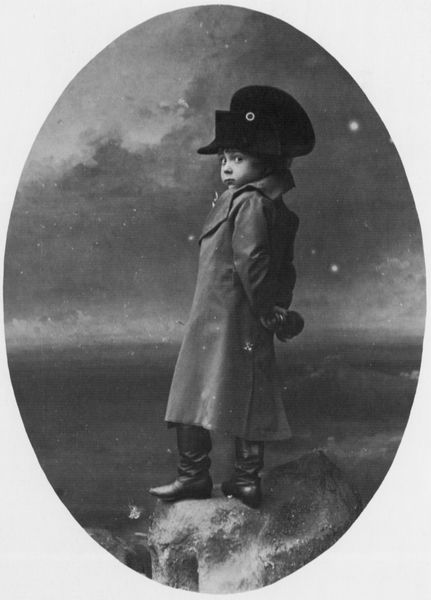
Titel: Die Tochter der Schauspielerin Réjane
Künstler: Atelier Nadar
Institution: unbekannt
Schlagwörter: felsen, himmel, kopf, meer, schatten, wasser, wolken, see, geste, grau, handschuhe, hintergrund, hut, licht, rücken, schwarz, weiss, ausblick, blick, jacke, jung, kappe, mütze, arme, gesicht, kragen, spitze, stehen, stein, hände, portrait, porträt, gewässer, mantel, pose, stehend, kind, england, oval, wangen, backen, fels, klein, vorsprung, dick, falte, ernst, streng, atelier, junge, foto, fotografie, punkte, himmeö, sterne, komik, gross, napoleon, napo, stiefel, verschränkt, leder, feldherr, wichtig, aufnahme, umgedreht, studio, keck, riesig, passepartout, stifel, pausbacken, wenden, fel, erwachsener, bonaparte, elliptisch, fessstellung, glanaz, kindergesicht, napolen, napoléon enfant, ova, pas partout, vershcwommen, zurückwenden